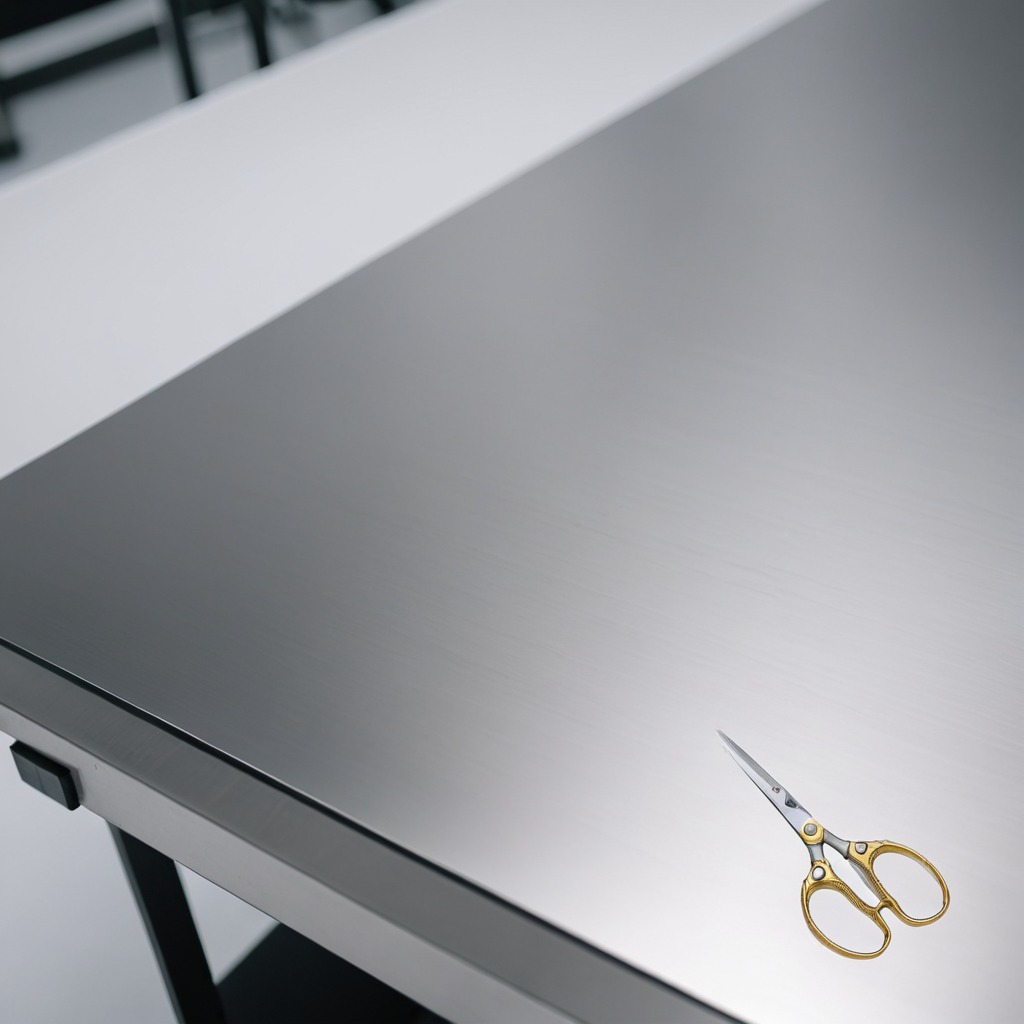
A scissor is lying on the stainless steel table in a high-end prototyping lab.